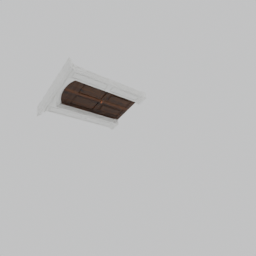
Label: architecture